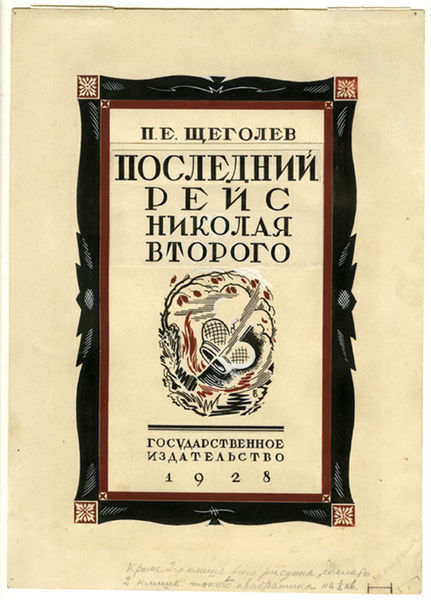
Titel: Design for the book cover of Poslednyi reis Nikolaia Vtorogo (The Last Journey of Nicholas II) by P. E. Shchegolev, Design for the book cover of Poslednyi reis Nikolaia Vtorogo (The Last Journey of Nicholas II) by P. E. Shchegolev
Künstler: Evgenii Dmitrievich Belukha
Standort: Amherst (Massachusetts, USA)
Institution: Mead Art Museum, Amherst College
Schlagwörter: crown, hat, red, white, black, green, print, brown, flower, greek, paper, frame, line, letters, flag, small, square, floral, fire, book, space, contrast, page, poster, border, russian, text, art deco, words, banner, numbers, folio, frontispiece, title, cyrillic, corners, 1928, cover, title page, 1925, type, stamo, swuare, kyrillic, decoartion